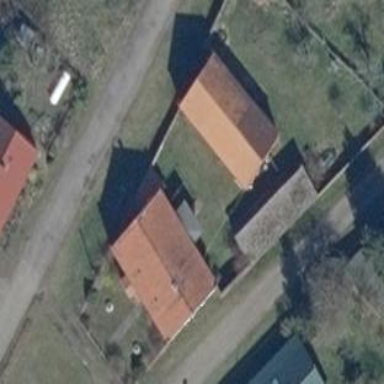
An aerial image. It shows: Simple and straightforward house.